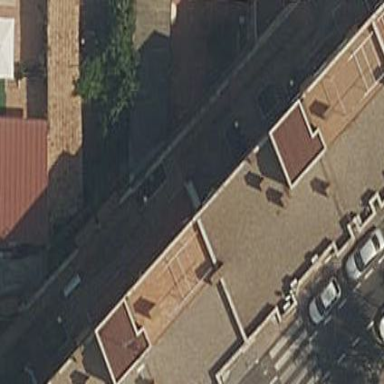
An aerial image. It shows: Part of building.